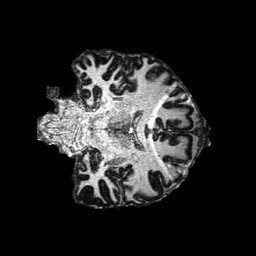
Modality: MP2RAGE
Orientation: coronal